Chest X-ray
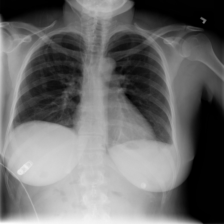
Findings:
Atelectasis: negative
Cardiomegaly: negative
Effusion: negative
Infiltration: negative
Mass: negative
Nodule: negative
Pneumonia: negative
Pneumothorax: negative
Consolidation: negative
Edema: negative
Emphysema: negative
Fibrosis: negative
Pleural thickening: negative
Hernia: negative